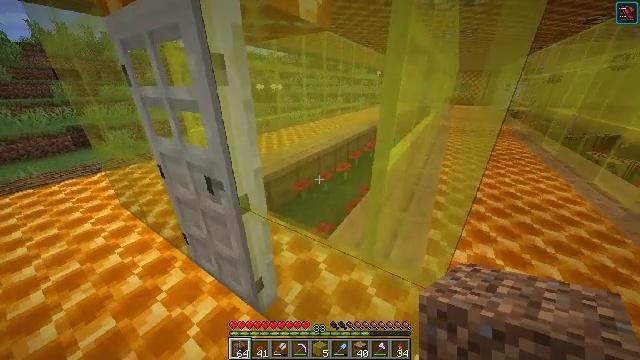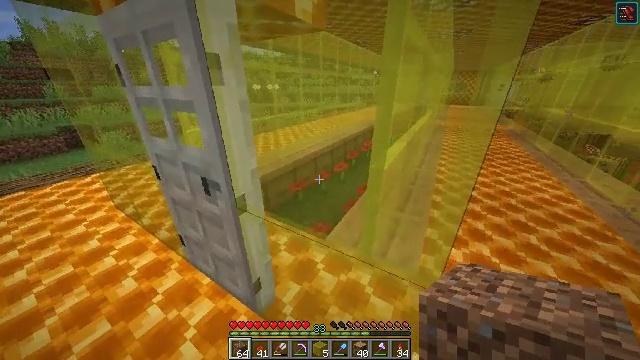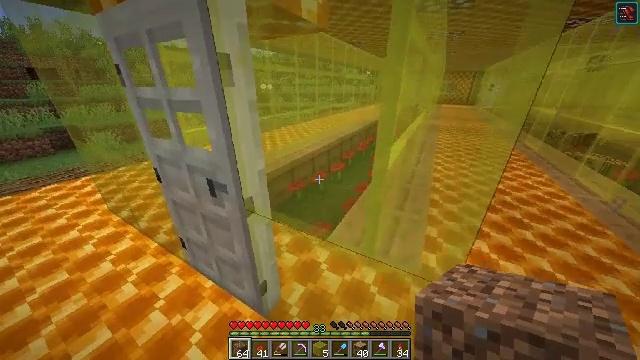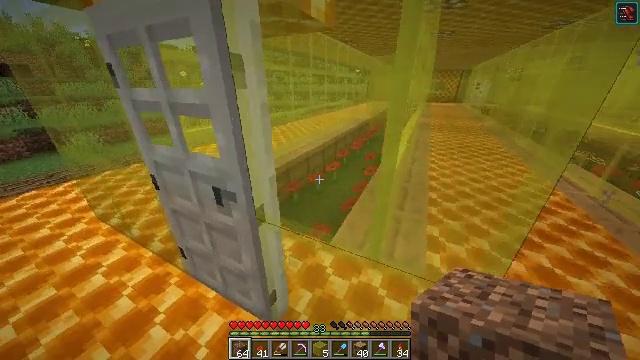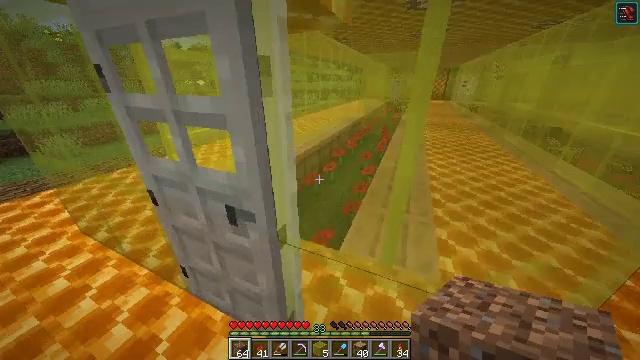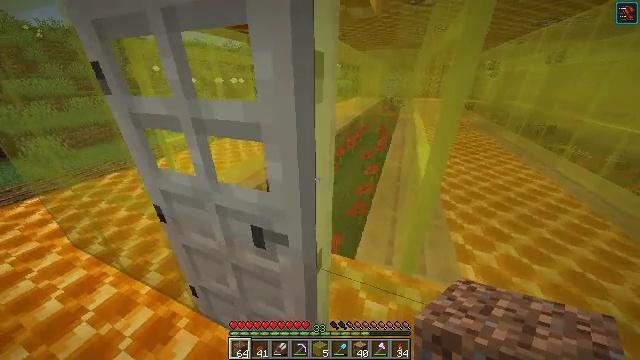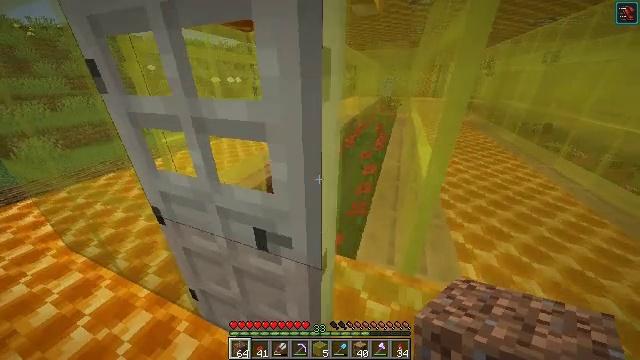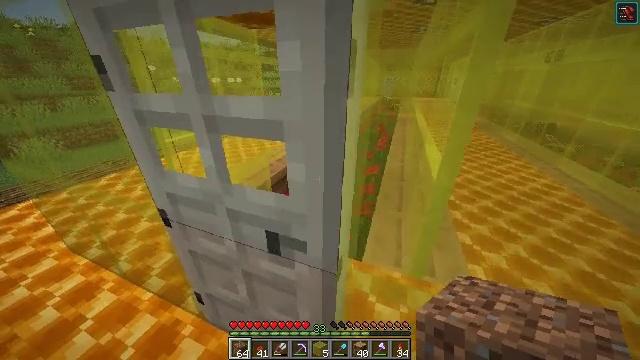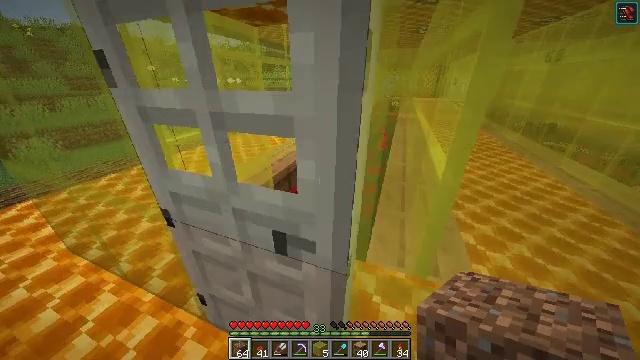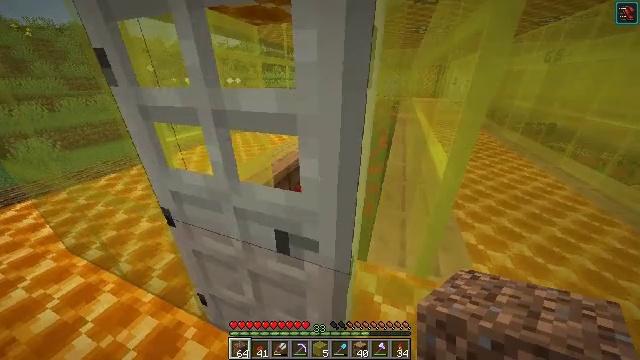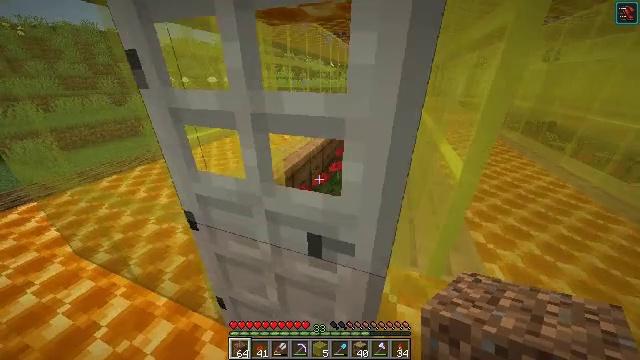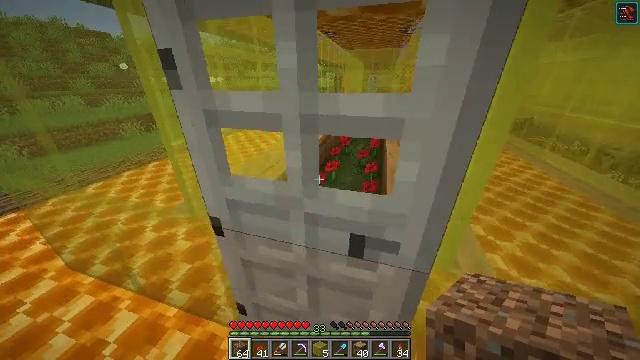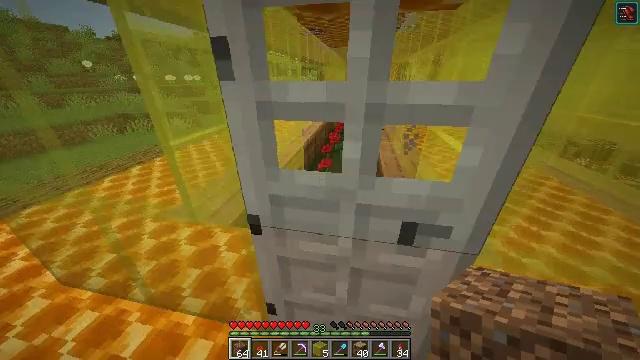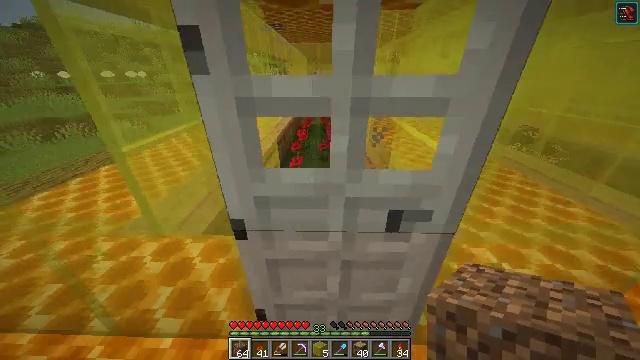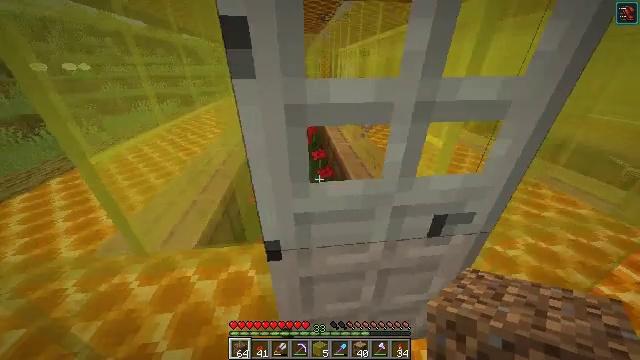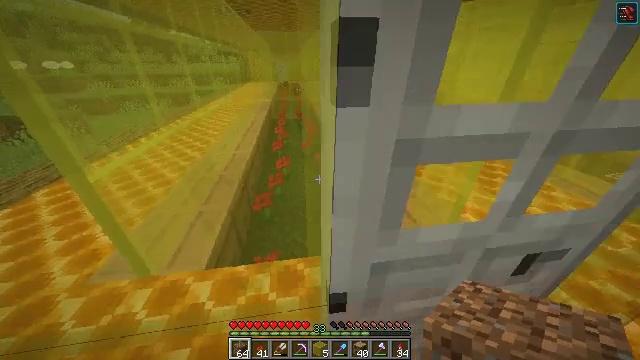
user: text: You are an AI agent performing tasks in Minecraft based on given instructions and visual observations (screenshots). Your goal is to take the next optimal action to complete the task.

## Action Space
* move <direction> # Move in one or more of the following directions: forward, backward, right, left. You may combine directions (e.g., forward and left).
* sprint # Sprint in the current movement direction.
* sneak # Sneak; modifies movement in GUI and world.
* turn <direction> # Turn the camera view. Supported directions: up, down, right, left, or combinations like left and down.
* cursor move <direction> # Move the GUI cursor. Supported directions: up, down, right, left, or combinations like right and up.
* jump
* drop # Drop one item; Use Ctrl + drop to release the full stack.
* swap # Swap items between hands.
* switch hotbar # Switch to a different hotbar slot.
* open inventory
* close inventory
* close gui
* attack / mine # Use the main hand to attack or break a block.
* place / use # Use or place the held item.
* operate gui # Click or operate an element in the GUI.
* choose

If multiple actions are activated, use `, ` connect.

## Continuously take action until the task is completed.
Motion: motion action
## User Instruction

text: Combine honeycombs to craft the honeycomb block.
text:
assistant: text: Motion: no_op
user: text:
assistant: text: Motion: move left, turn right
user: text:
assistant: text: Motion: move forward and move left, turn right
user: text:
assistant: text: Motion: move forward and move left, turn right
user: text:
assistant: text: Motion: turn right
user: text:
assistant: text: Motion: no_op
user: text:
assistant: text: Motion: no_op
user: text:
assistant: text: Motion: no_op
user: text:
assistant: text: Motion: no_op
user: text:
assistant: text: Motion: move left
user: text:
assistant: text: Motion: move left, turn right
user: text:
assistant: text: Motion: move left, turn right
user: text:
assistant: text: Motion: move forward and move left, turn right
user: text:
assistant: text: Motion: move forward and move left, turn right and down
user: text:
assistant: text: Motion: move forward and move left, turn right
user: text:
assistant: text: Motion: move left, turn right
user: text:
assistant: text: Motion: turn right
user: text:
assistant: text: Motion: turn right
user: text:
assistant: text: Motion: turn right
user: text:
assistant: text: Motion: turn right
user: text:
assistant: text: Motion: no_op
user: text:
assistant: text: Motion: no_op
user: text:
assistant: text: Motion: no_op
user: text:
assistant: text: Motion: no_op
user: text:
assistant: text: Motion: no_op
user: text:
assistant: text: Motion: turn right
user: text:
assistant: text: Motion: turn right
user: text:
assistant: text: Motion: move right, turn right
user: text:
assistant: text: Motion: move right, turn right and up
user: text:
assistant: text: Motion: move forward and move right, turn right and up